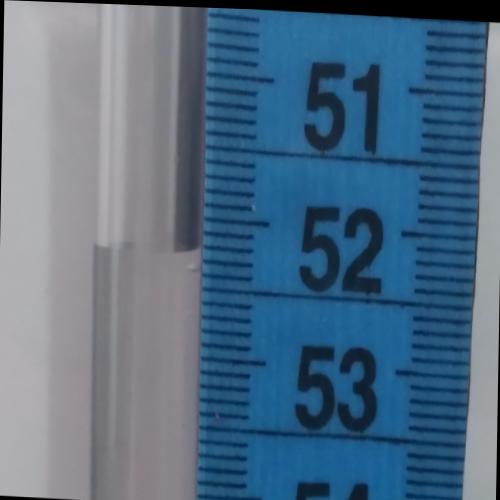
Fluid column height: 52.2 cm